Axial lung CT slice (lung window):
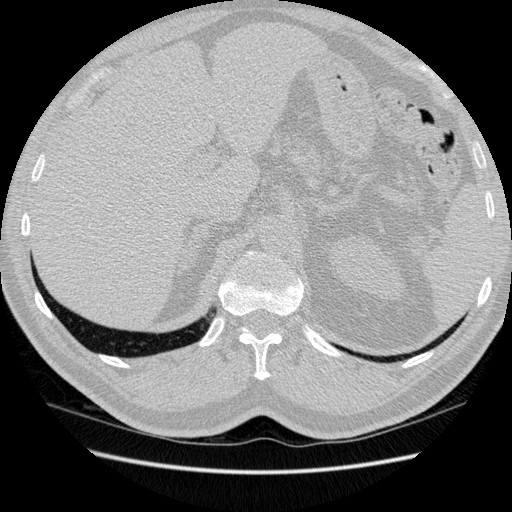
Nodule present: no